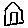
Label: house